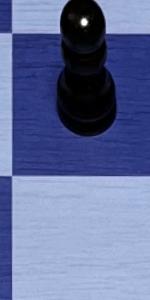
Label: Empty